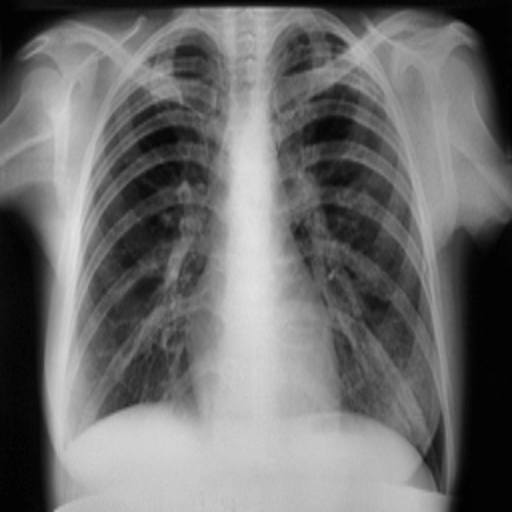
Finding: TUBERCULOSIS